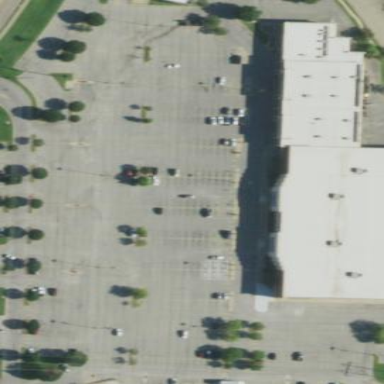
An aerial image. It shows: Retail area categorized as shopping mall.